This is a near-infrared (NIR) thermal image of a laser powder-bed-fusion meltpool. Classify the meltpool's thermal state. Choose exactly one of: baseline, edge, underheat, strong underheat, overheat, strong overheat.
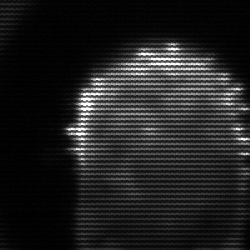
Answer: baseline